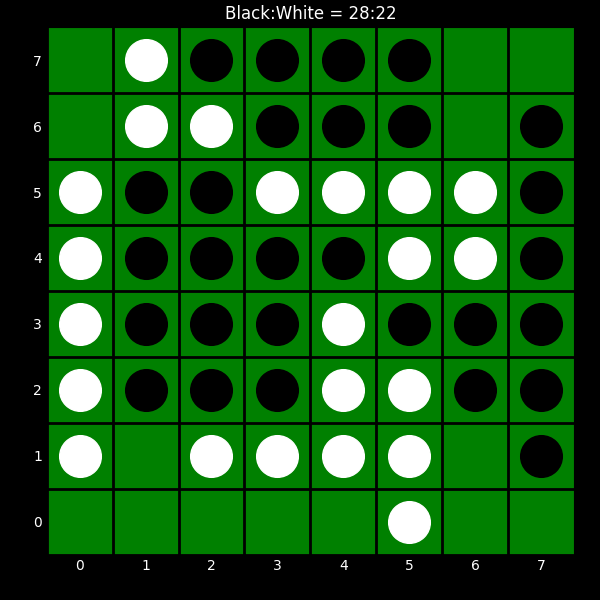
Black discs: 28
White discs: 22